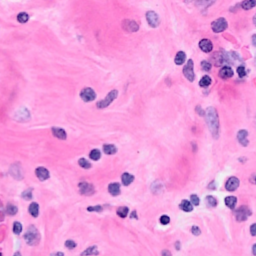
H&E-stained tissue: Breast